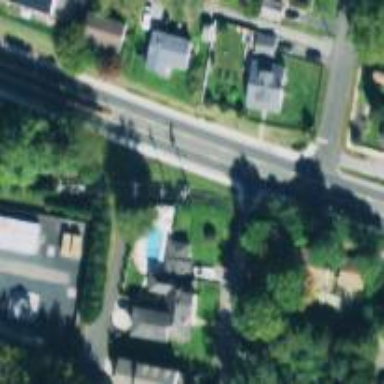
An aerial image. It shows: Power utility pole.